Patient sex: M
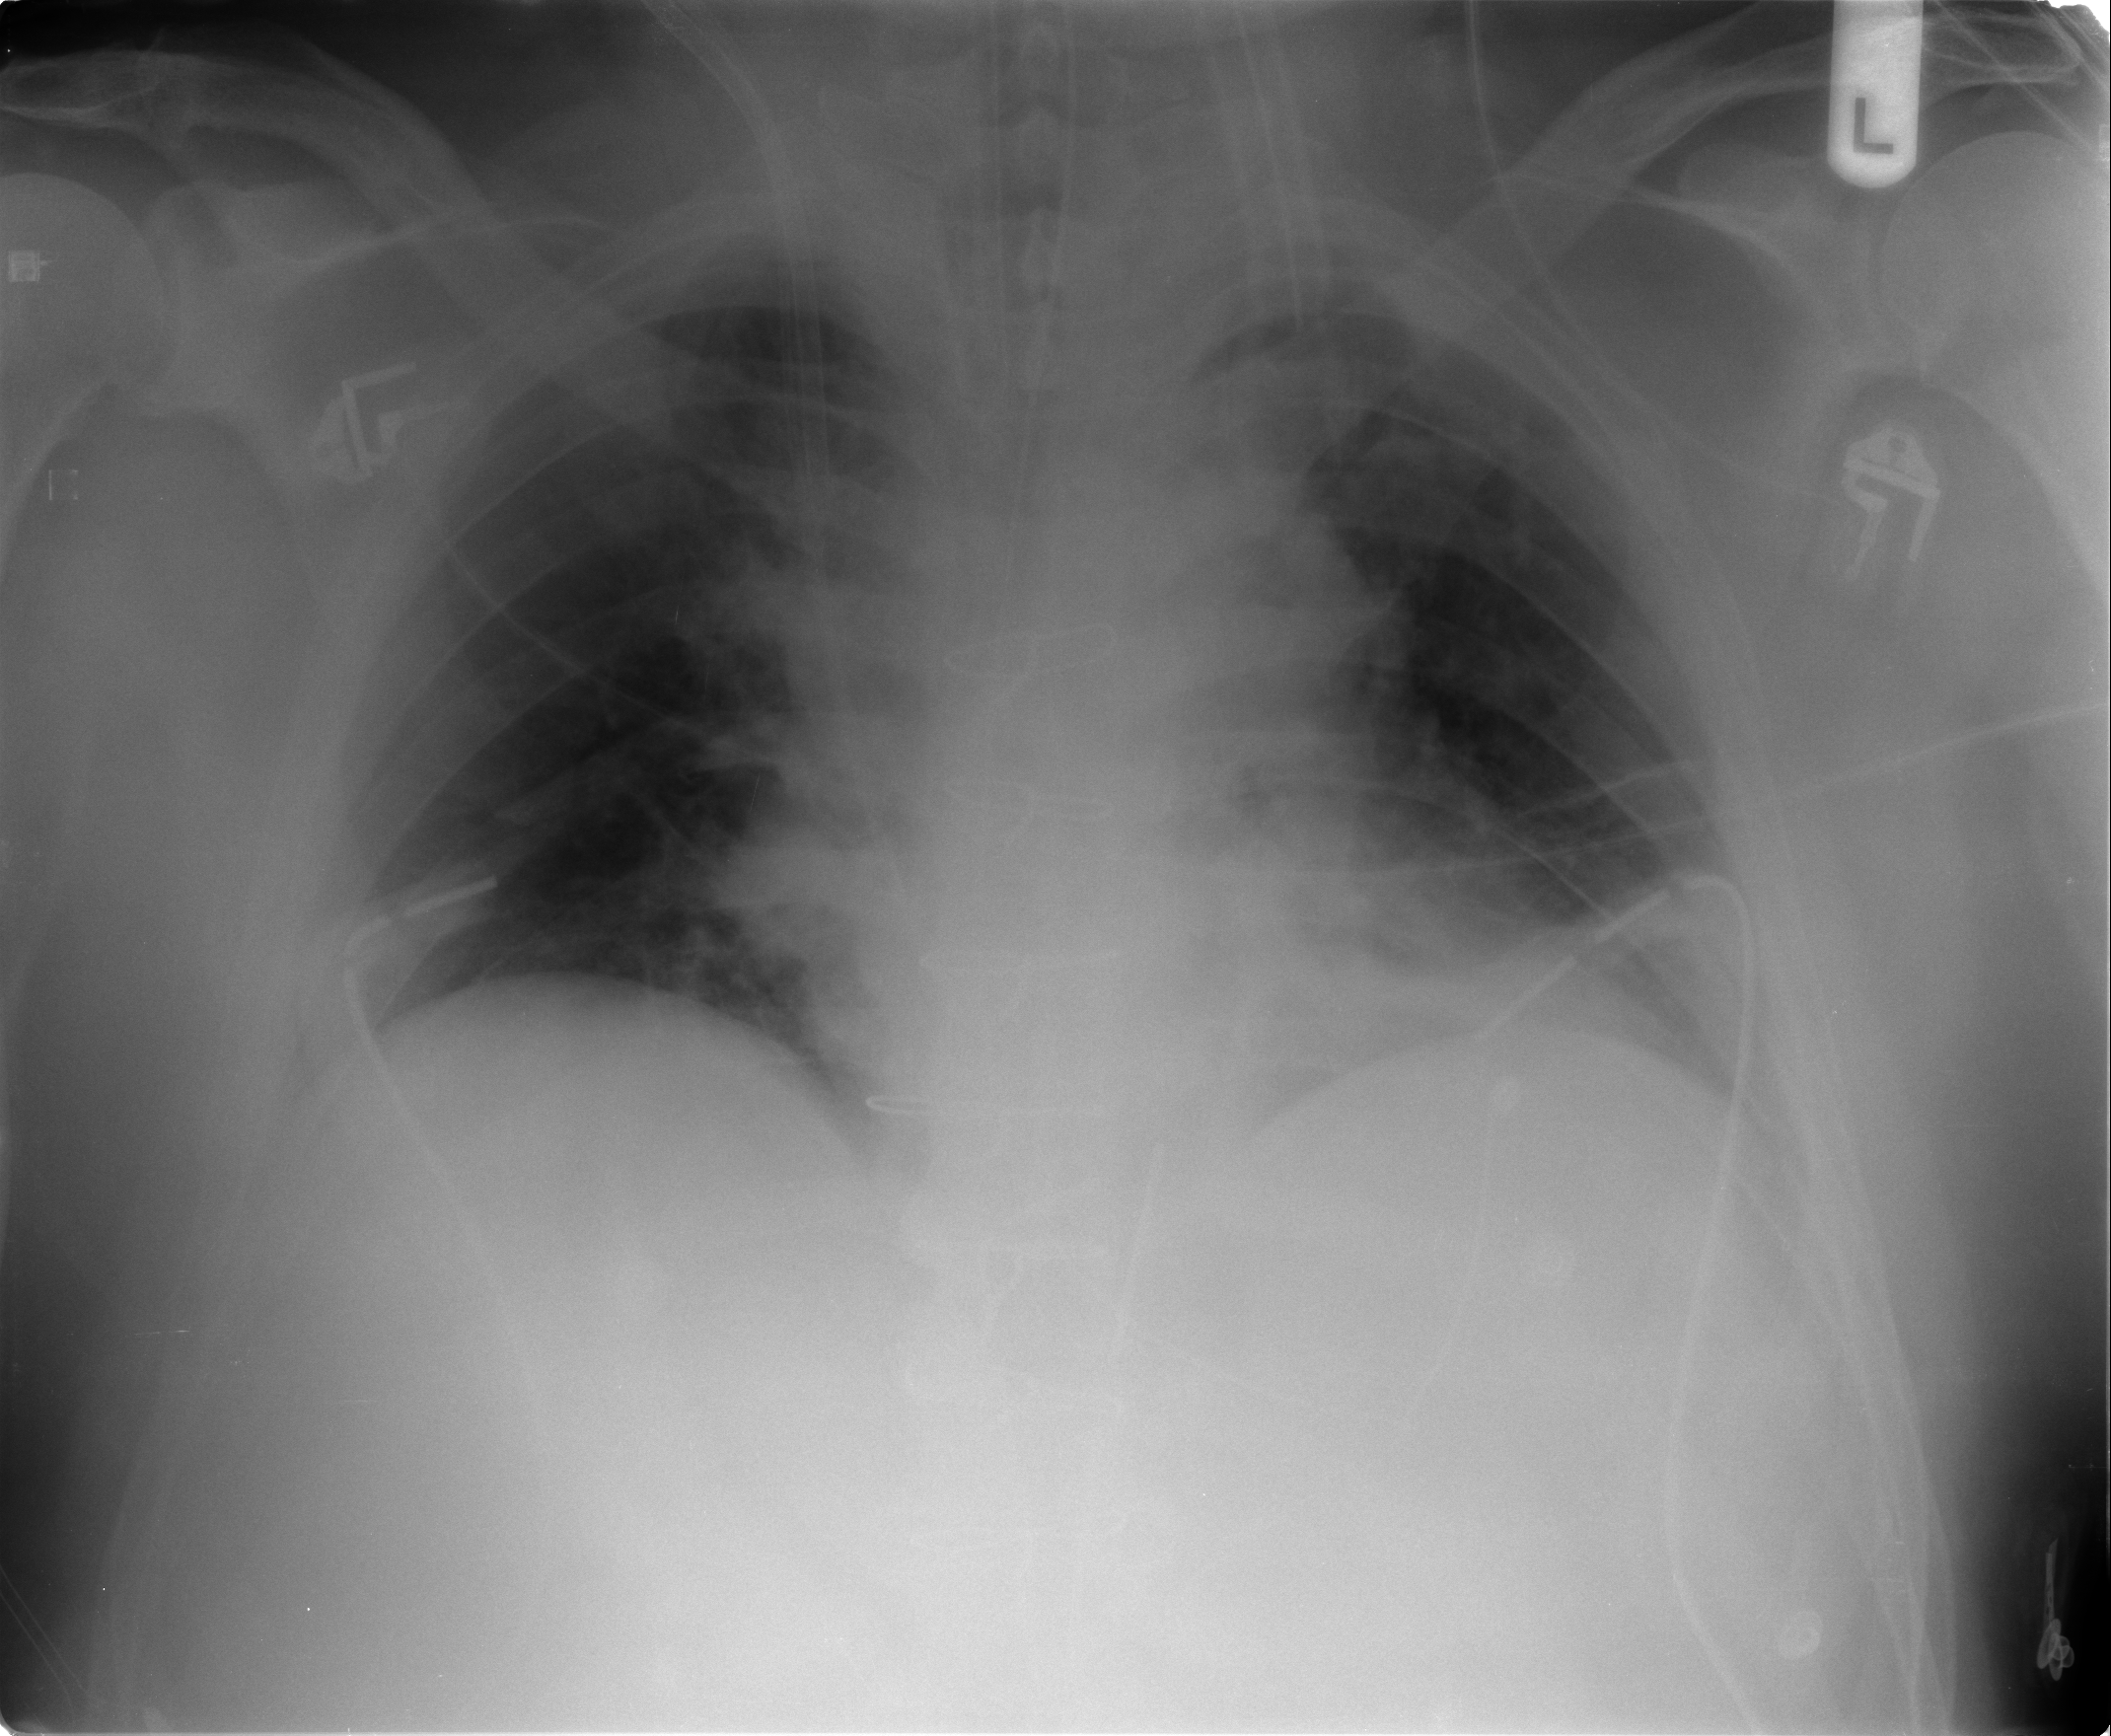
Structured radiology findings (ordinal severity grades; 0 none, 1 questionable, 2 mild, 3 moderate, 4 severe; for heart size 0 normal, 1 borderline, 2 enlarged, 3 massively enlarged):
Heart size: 0
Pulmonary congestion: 2
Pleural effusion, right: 0
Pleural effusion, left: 2
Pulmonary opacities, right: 0
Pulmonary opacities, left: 0
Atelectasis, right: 2
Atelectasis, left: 2